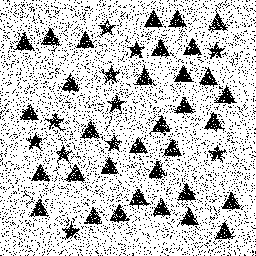
Squares: 0
Triangles: 33
Stars: 11
Total shapes: 44